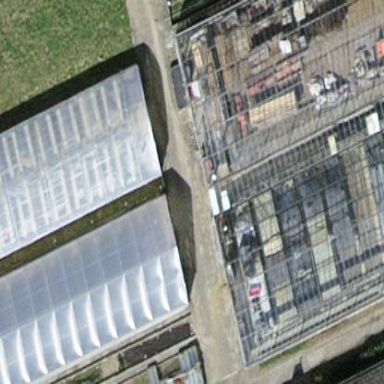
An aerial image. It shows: Greenhouse used for horticulture.